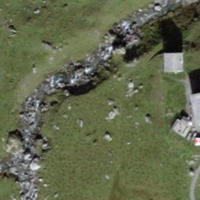
EUNIS habitat code: 23
Species observed at this site:
Bartsia alpina